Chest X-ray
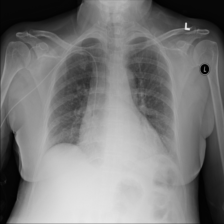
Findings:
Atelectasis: negative
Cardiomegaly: negative
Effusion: negative
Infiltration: negative
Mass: negative
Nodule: negative
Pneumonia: negative
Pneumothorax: negative
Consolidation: negative
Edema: negative
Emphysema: negative
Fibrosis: negative
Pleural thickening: negative
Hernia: negative